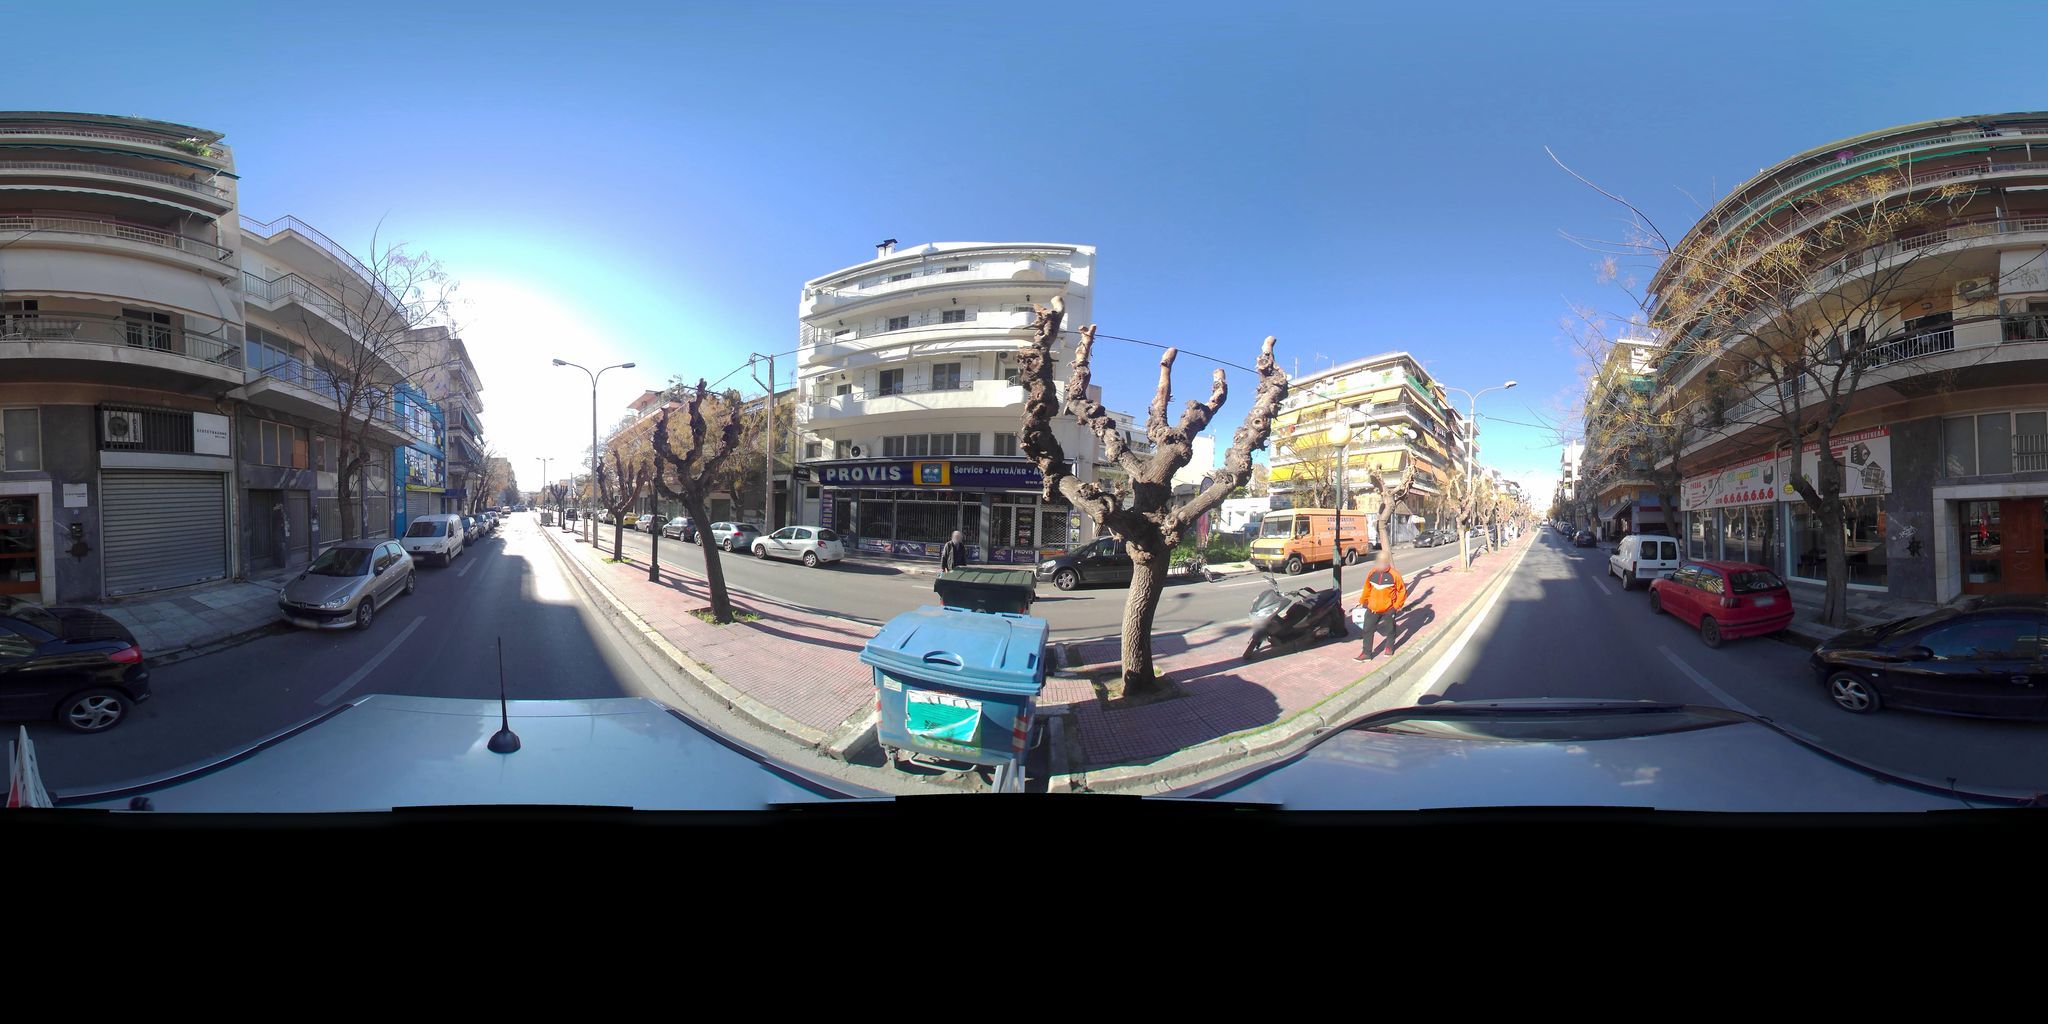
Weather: clear
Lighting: day
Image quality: good
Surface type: railway
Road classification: tertiary
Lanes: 1
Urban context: urban centre
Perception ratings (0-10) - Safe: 1.36, Lively: 5.99, Beautiful: 8.47, Boring: 1.67, Depressing: 3.84, Wealthy: 4.62